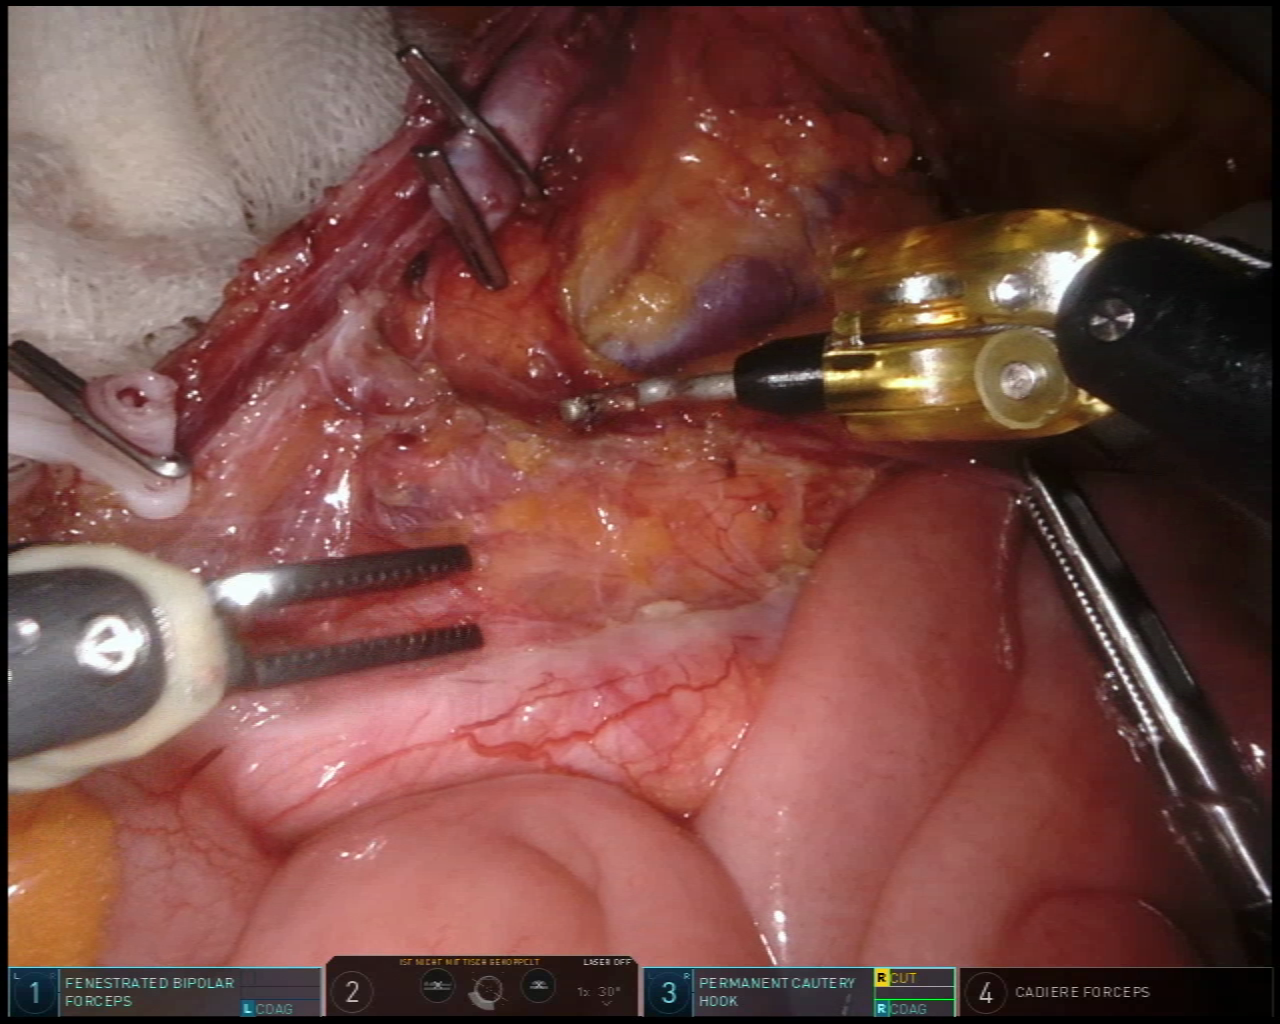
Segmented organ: small_intestine
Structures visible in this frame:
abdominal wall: yes
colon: no
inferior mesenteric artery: yes
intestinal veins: yes
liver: no
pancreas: no
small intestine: yes
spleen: no
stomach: no
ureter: yes
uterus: no
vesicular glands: no